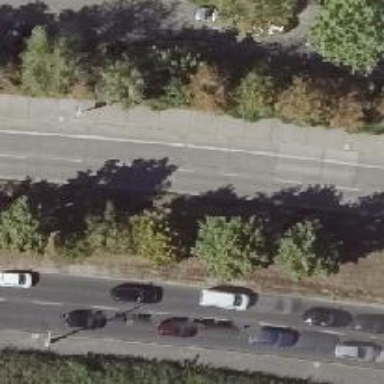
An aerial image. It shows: Avenue lined with broadleaved deciduous trees.